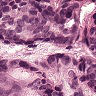
Metastatic tissue present: yes